一年级 · 算术
面两个小朋友谁说对了? 请在正确的说法下的 $\square$ 里画上 " $\checkmark$ "。

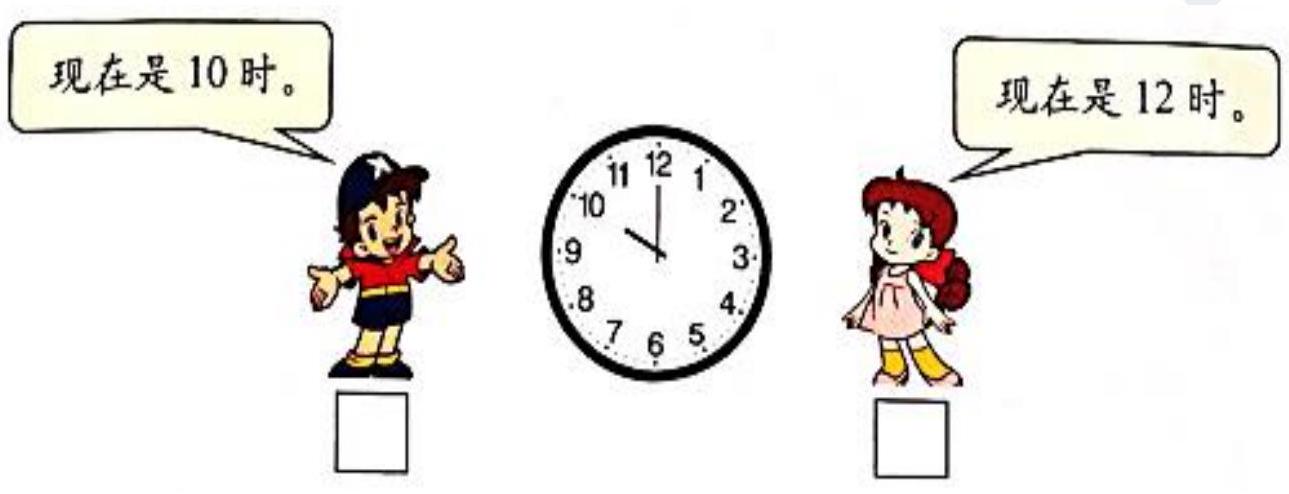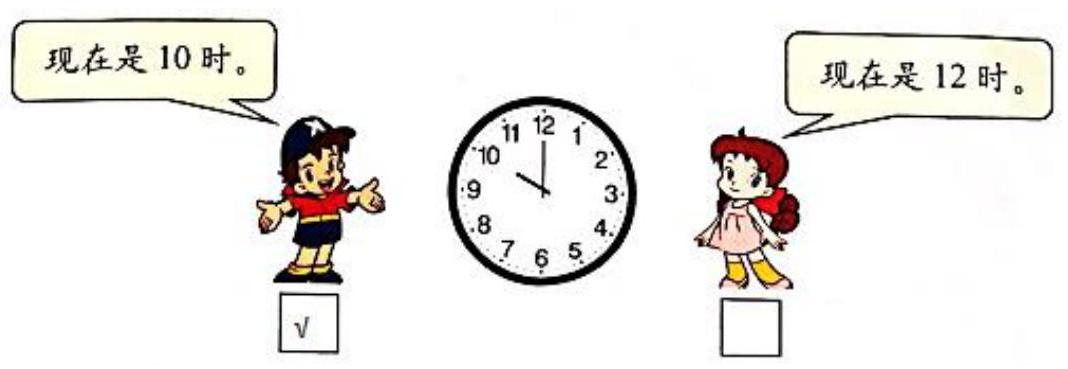
答案: 解